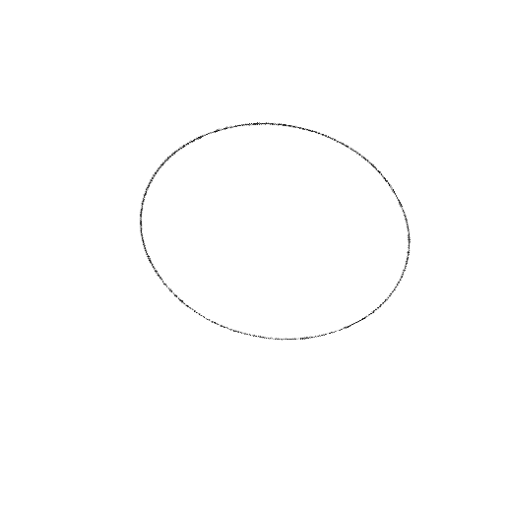
Crossing number: 0